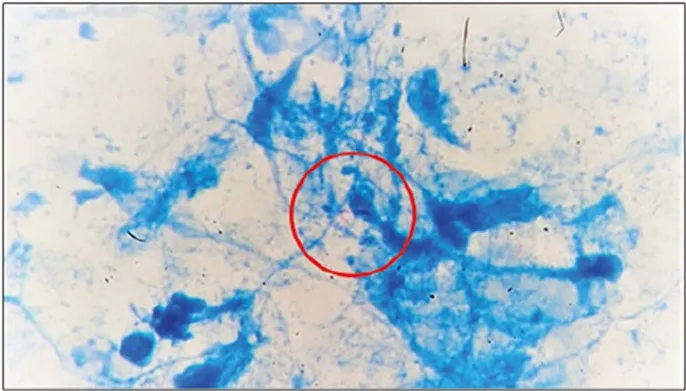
Tuberculous bacilli (acid-fast bacilli, red circle) present within the pericardium infiltrate.
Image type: pathology (acid_fast)